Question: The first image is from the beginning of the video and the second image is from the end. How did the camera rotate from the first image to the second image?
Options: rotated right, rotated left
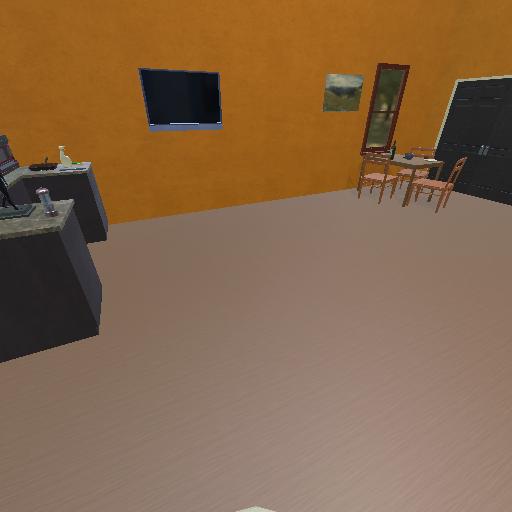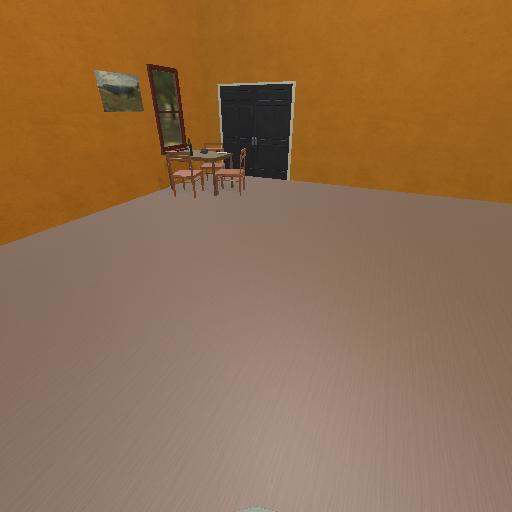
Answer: rotated right